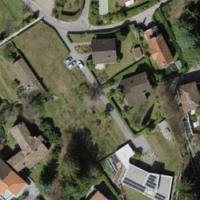
EUNIS habitat code: 55
Species observed at this site:
Carpinus betulus